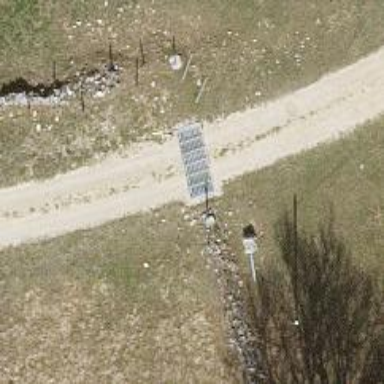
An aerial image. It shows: Cattle grid.